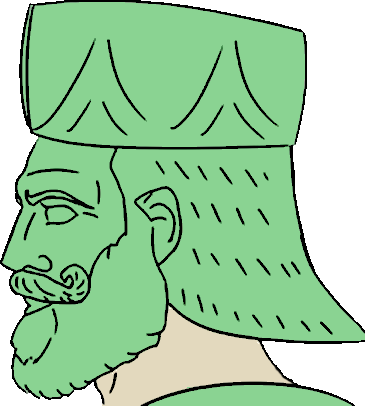
Label: 4_Yes_Chad